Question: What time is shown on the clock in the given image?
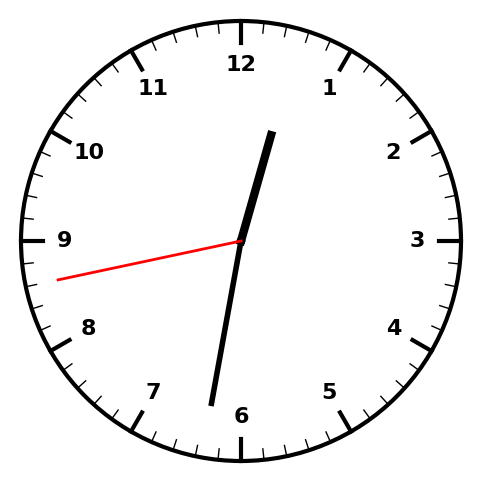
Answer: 12:31:43